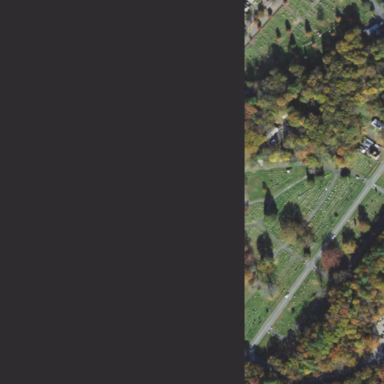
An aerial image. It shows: Cemetery.